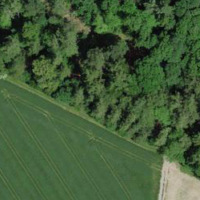
EUNIS habitat code: 52
Species observed at this site:
Prunus padus